Question: My GridView is DataBound to a SQL data connection which should almost always return data. So using an EmptyDataTemplate does not help me because the GridView should never be empty. But I want the first few rows to be editable so the user can add new information to the GridView. So I've crafted my Select statement to always come back with 3 empty rows. I want those rows to contain TextBoxes instead of Labels. But this:
'''
<asp:GridView ID="GridView1" runat="server"
AutoGenerateColumns="False" DataSourceID="SqlDataSource1"
BorderColor="White" BorderStyle="Solid"
onselectedindexchanged="GridView1_SelectedIndexChanged" ShowFooter="False"
ViewStateMode="Disabled">
<Columns>
<asp:TemplateField>
<ItemTemplate>
<input type="checkbox" id ="CheckBox1" class="checkbox" />
</ItemTemplate>
<ItemStyle HorizontalAlign="Center" />
</asp:TemplateField>
<asp:TemplateField HeaderText="Serial" SortExpression="Serial">
<EditItemTemplate>
<asp:TextBox ID="TextBox1" runat="server"></asp:TextBox>
</EditItemTemplate>
<ItemTemplate>
<asp:Label ID="Label1" runat="server" Text='<%# Bind("Serial") %>'></asp:Label>
</ItemTemplate>
<ItemStyle HorizontalAlign="Center" />
</asp:TemplateField>
<asp:TemplateField HeaderText="Model" SortExpression="Model">
<EditItemTemplate>
<asp:TextBox ID="TextBox2" runat="server"></asp:TextBox>
</EditItemTemplate>
<ItemTemplate>
<asp:Label ID="Label2" runat="server" Text='<%# Bind("Model") %>'></asp:Label>
</ItemTemplate>
<ItemStyle HorizontalAlign="Center" />
</asp:TemplateField>
<asp:TemplateField HeaderText="From Store">
<ItemTemplate>
<asp:DropDownList ID="DropDownList1" runat="server" CssClass="dropdownlist"
DataSourceID="SqlDataSource2" DataTextField="Store"
SelectedValue='<%# Bind("Store") %>'>
</asp:DropDownList>
</ItemTemplate>
<ItemStyle HorizontalAlign="Center" />
</asp:TemplateField>
<asp:TemplateField HeaderText="To Store">
<ItemTemplate>
<asp:DropDownList ID="DropDownList2" runat="server" CssClass="dropdownlist"
DataSourceID="SqlDataSource2" DataTextField="Store">
</asp:DropDownList>
</ItemTemplate>
<ItemStyle HorizontalAlign="Center" />
</asp:TemplateField>
</Columns>
<FooterStyle HorizontalAlign="Center" ForeColor="White" BorderColor="White" BorderStyle="Solid" />
<HeaderStyle ForeColor="White" BorderColor="White" BorderStyle="Solid" />
<RowStyle BorderColor="White" BorderStyle="Solid" ForeColor="White" />
</asp:GridView>
'''
Produces this:

Where the first 3 rows have uneditable Labels rather than TextBoxes. Is what I want to do possible?
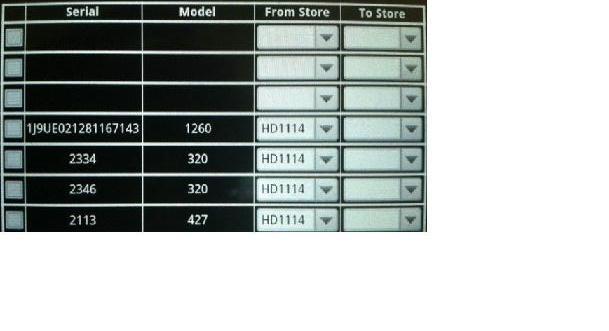
Answer: So to serve my specific purpose, I decided just to create a table separate from this with an empty row with textboxes. Then a button that used JQuery to take the values from that table to append them into the uneditable row in the DataGrid. Removed the header row from the DataGrid so it all looked like the same table.